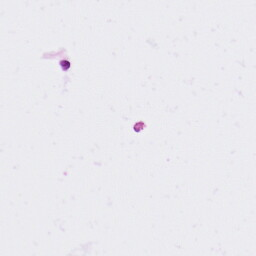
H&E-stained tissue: Ovarian